Question: I have a graphic white spot appearing on the screen when I customize 'UIActionSheet'.
The graphic white spot disappear when I set *background to any other color than transparent...
Screenshot:

and here is my code :
'''
- (void) customisingActionSheet
{
UIActionSheet *actionSheet = [[UIActionSheet alloc] initWithTitle:@""
delegate:nil
cancelButtonTitle:nil
destructiveButtonTitle:nil
otherButtonTitles:nil];
UIView *background = [[UIView alloc] initWithFrame:CGRectMake(0,0,320, 315)];
background.backgroundColor = [UIColor clearColor];
[actionSheet addSubview:background];
self.customActionSheet = actionSheet;
UIButton *cancelButton = [UIButton buttonWithType: UIButtonTypeCustom];
cancelButton.frame = CGRectMake(15, 111, 290, 45);
[cancelButton addTarget:self action:@selector(cancelButtonClicked:) forControlEvents:UIControlEventTouchUpInside];
cancelButton.adjustsImageWhenHighlighted = YES;
[cancelButton setTitle:@"Cancel" forState:UIControlStateNormal];
[cancelButton setTitleColor:[UIColor whiteColor] forState:UIControlStateNormal];
cancelButton.backgroundColor = darkGrey;
cancelButton.titleLabel.textAlignment = NSTextAlignmentCenter;
cancelButton.titleLabel.font = [UIFont fontWithName: @"HelveticaNeue-Medium" size: 17];
[self.customActionSheet addSubview: cancelButton];
UIButton *chooseFromLibrary = [UIButton buttonWithType: UIButtonTypeCustom];
chooseFromLibrary.frame = CGRectMake(15, 52, 290, 45);
[chooseFromLibrary addTarget:self action:@selector(emailResultsTapped:) forControlEvents:UIControlEventTouchUpInside];
chooseFromLibrary.adjustsImageWhenHighlighted = YES;
[chooseFromLibrary setTitle:@"Choose from Library" forState:UIControlStateNormal];
[chooseFromLibrary setTitleColor:[UIColor colorWithRed:53/255.0f green:53/255.0f blue:53/255.0f alpha:1.0f] forState:UIControlStateNormal];
chooseFromLibrary.backgroundColor = [UIColor whiteColor];
chooseFromLibrary.titleLabel.textAlignment = NSTextAlignmentCenter;
chooseFromLibrary.titleLabel.font = [UIFont fontWithName: @"Helveticaneue" size: 17];
[self.customActionSheet addSubview: chooseFromLibrary];
UIButton *takePicture = [UIButton buttonWithType: UIButtonTypeCustom];
takePicture.frame = CGRectMake(15, 0, 290, 45);
[takePicture addTarget:self action:@selector(emailResultsTapped:) forControlEvents:UIControlEventTouchUpInside];
takePicture.adjustsImageWhenHighlighted = YES;
[takePicture setTitle:@"Take picture" forState:UIControlStateNormal];
[takePicture setTitleColor:[UIColor colorWithRed:53/255.0f green:53/255.0f blue:53/255.0f alpha:1.0f] forState:UIControlStateNormal];
takePicture.backgroundColor = [UIColor whiteColor];
takePicture.titleLabel.textAlignment = NSTextAlignmentCenter;
takePicture.titleLabel.font = [UIFont fontWithName: @"Helveticaneue" size: 17];
[self.customActionSheet addSubview: takePicture];
[actionSheet showInView:self.view];
[self.customActionSheet setBounds:CGRectMake(0,0,320, 315)];
}
'''
Anyone has a solution for it?
Many thanks.
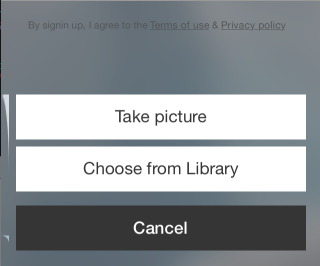
Answer: 'UIActionSheet' is not designed to be subclassed, to its hierarchy. If you need to present a sheet with more customization than provided by the 'UIActionSheet' API, you can create your own and present it modally with 'presentViewController:animated:completion:'.
Based on: <URL>